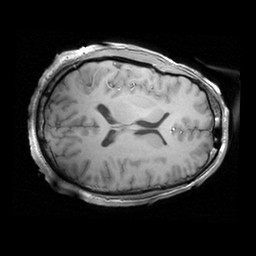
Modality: T1w
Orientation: axial
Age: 32
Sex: male